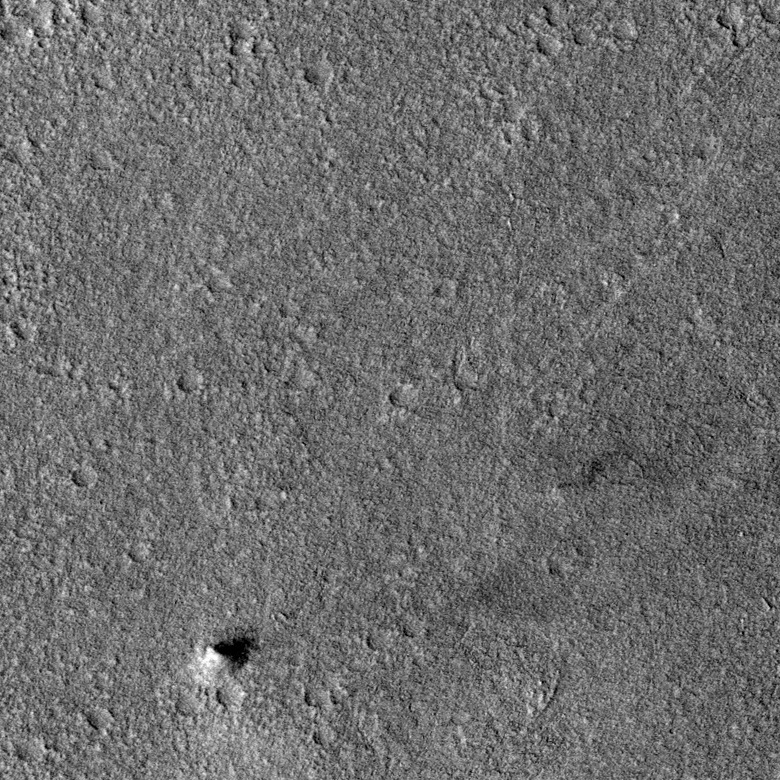
Label: dustdevil